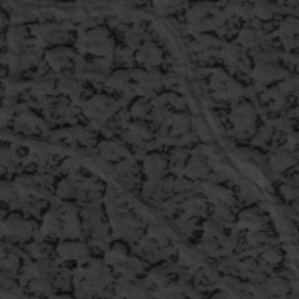
Label: frost